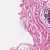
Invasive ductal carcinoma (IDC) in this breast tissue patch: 0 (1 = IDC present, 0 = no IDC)